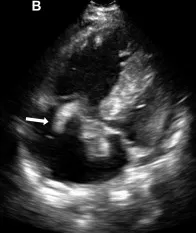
Bedside echocardiography in the four chamber view shows a free-floating atrial clot (arrow) as it glides between the right atrium (RA) and moves to the right ventricle (RV) during cardiac diastole and systole. Moving through tricuspid valve (arrowheads seen in A).
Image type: radiology (ultrasound)